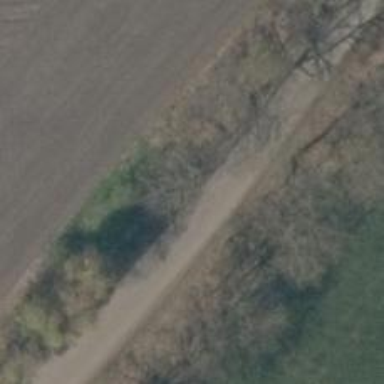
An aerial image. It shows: Unclassified road with asphalt surface.